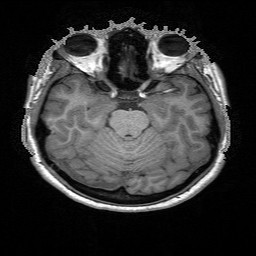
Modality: T1w
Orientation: axial
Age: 24
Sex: female
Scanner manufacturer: siemens
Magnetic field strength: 3 T
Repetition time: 1900 s
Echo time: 2.49 s